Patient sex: F
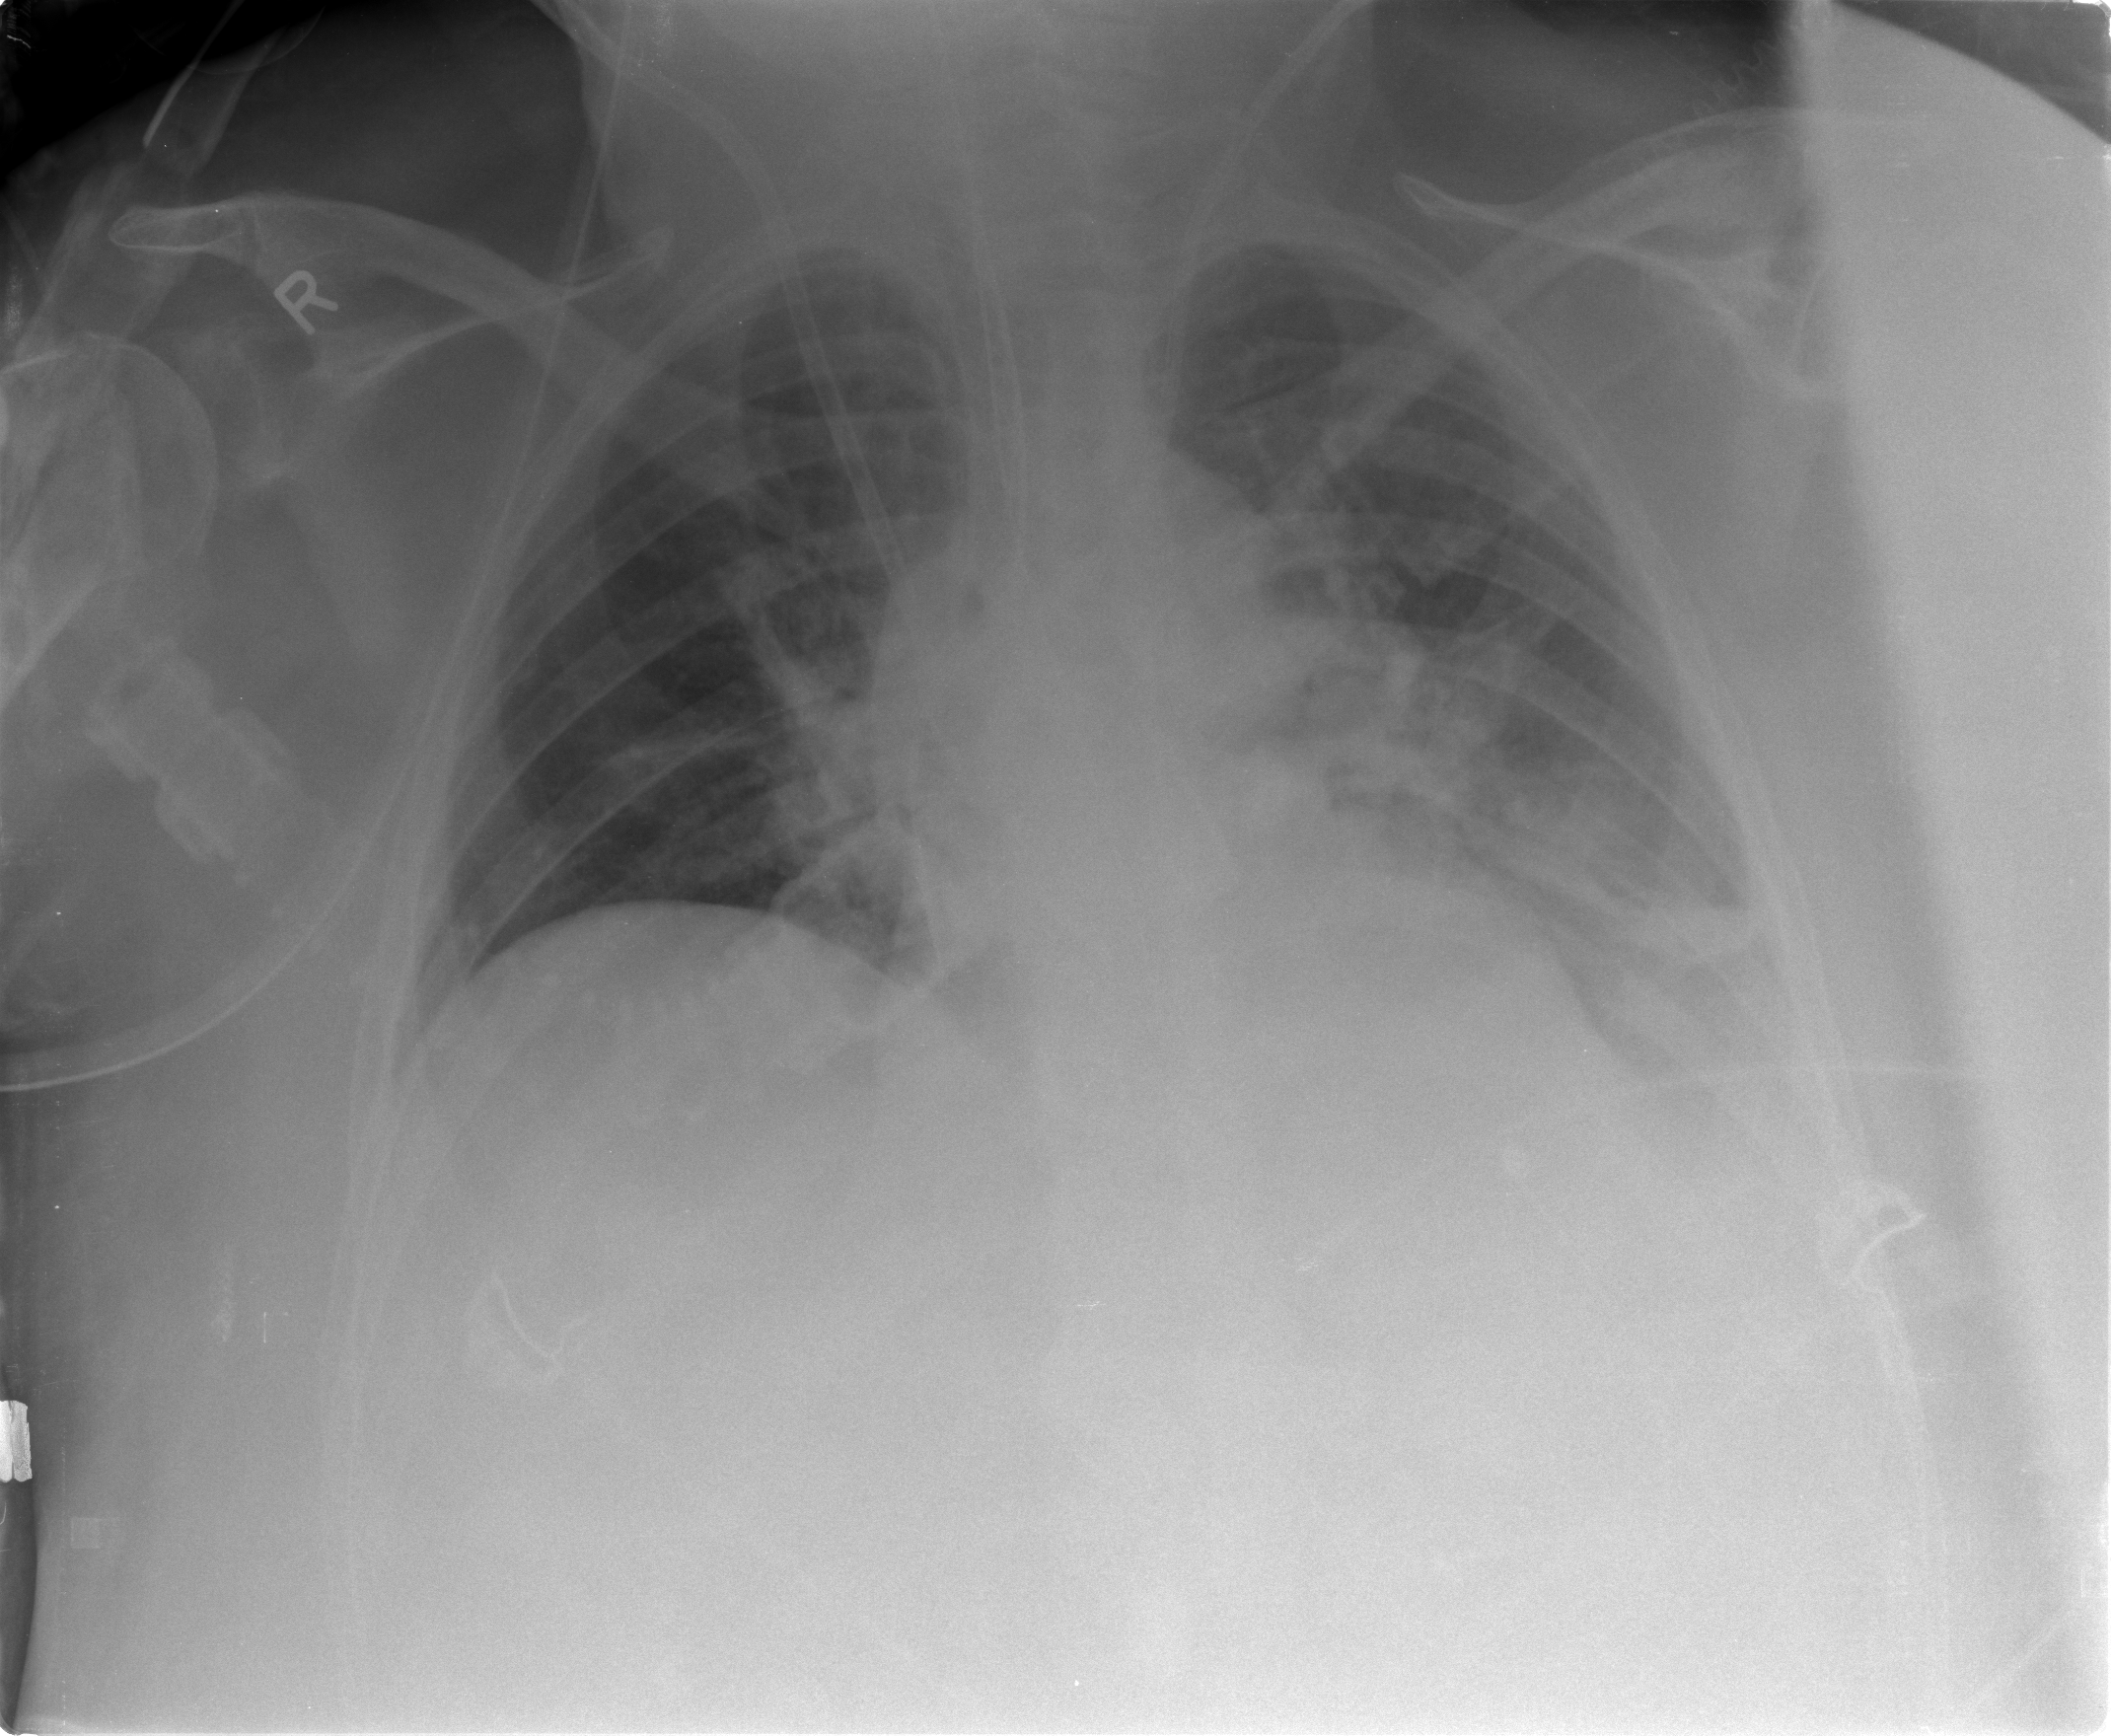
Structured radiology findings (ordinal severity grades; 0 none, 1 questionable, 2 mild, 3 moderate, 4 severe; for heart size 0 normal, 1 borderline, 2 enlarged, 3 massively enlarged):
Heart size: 1
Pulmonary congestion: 2
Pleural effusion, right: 0
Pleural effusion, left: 2
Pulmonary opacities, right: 1
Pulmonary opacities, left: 1
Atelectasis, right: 2
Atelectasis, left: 2